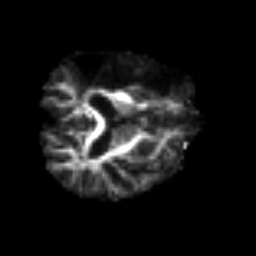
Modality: FA
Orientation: axial
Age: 56
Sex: male
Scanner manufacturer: siemens
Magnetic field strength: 3 T
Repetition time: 3.2 s
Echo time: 0.081 s